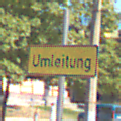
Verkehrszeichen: Umleitungsankuendigung
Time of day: Midday
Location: Outdoor (Urban)
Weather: Clear
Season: NotSpecified
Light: Natural